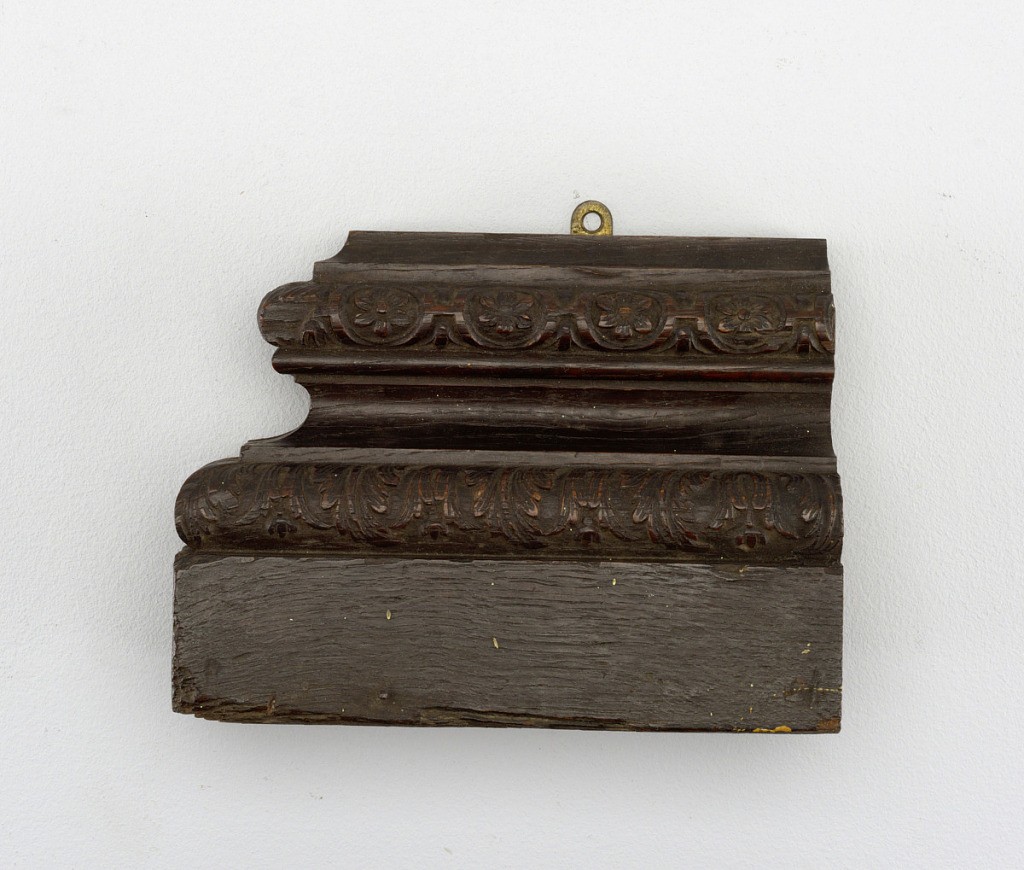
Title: Fragment, capital
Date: ca. 1720
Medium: Oak, carved
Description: Left portion of the base of a pilaster, with two decorated mouldings.